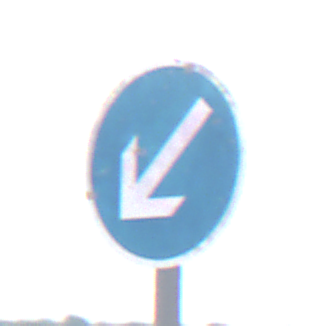
Verkehrszeichen: VorgeschriebeneVorbeifahrtLinks
Umgebung: Outdoor, Nature
Tageszeit: SunriseSunset
Wetter: PartlyCloudy
Licht: Natural
Jahreszeit: NotSpecified
Kontrast: LowContrast